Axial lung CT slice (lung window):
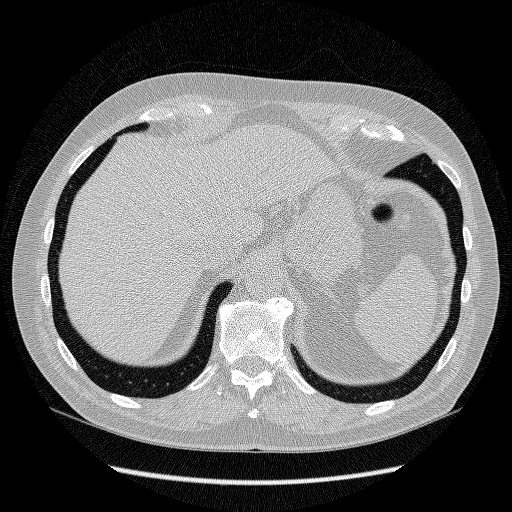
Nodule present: no